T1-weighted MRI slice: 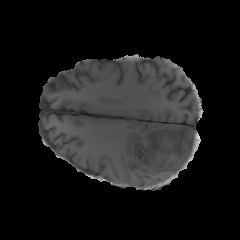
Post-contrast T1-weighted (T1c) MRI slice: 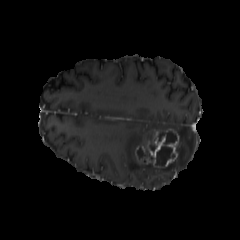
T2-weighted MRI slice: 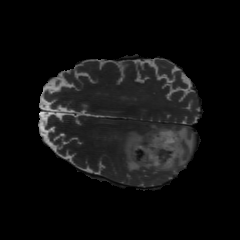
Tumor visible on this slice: yes